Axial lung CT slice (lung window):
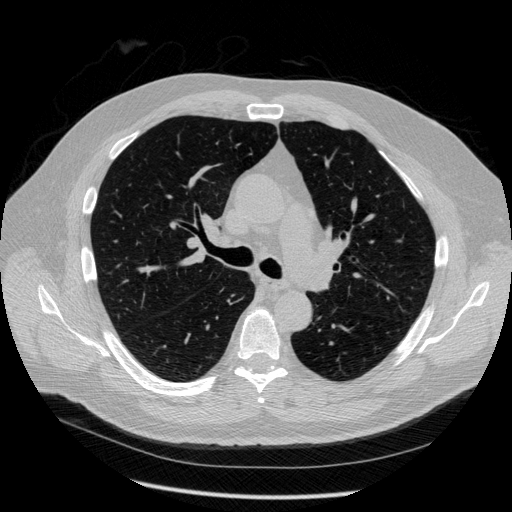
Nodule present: no